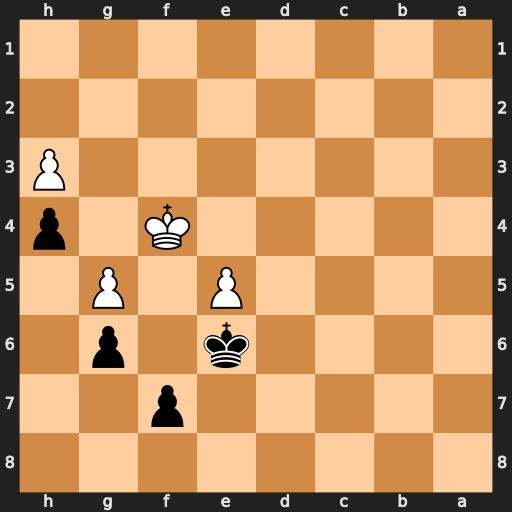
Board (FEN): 8/5p2/4k1p1/4P1P1/5K1p/7P/8/8
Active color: b
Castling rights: -
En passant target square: -
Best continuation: Kd5 e6 fxe6